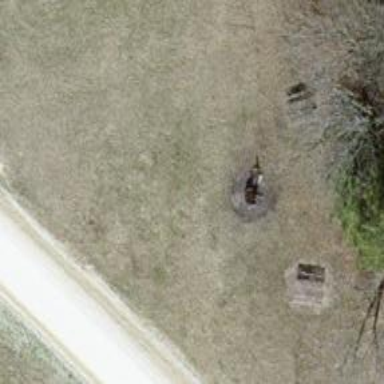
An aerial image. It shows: BBQ amenity.